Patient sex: M
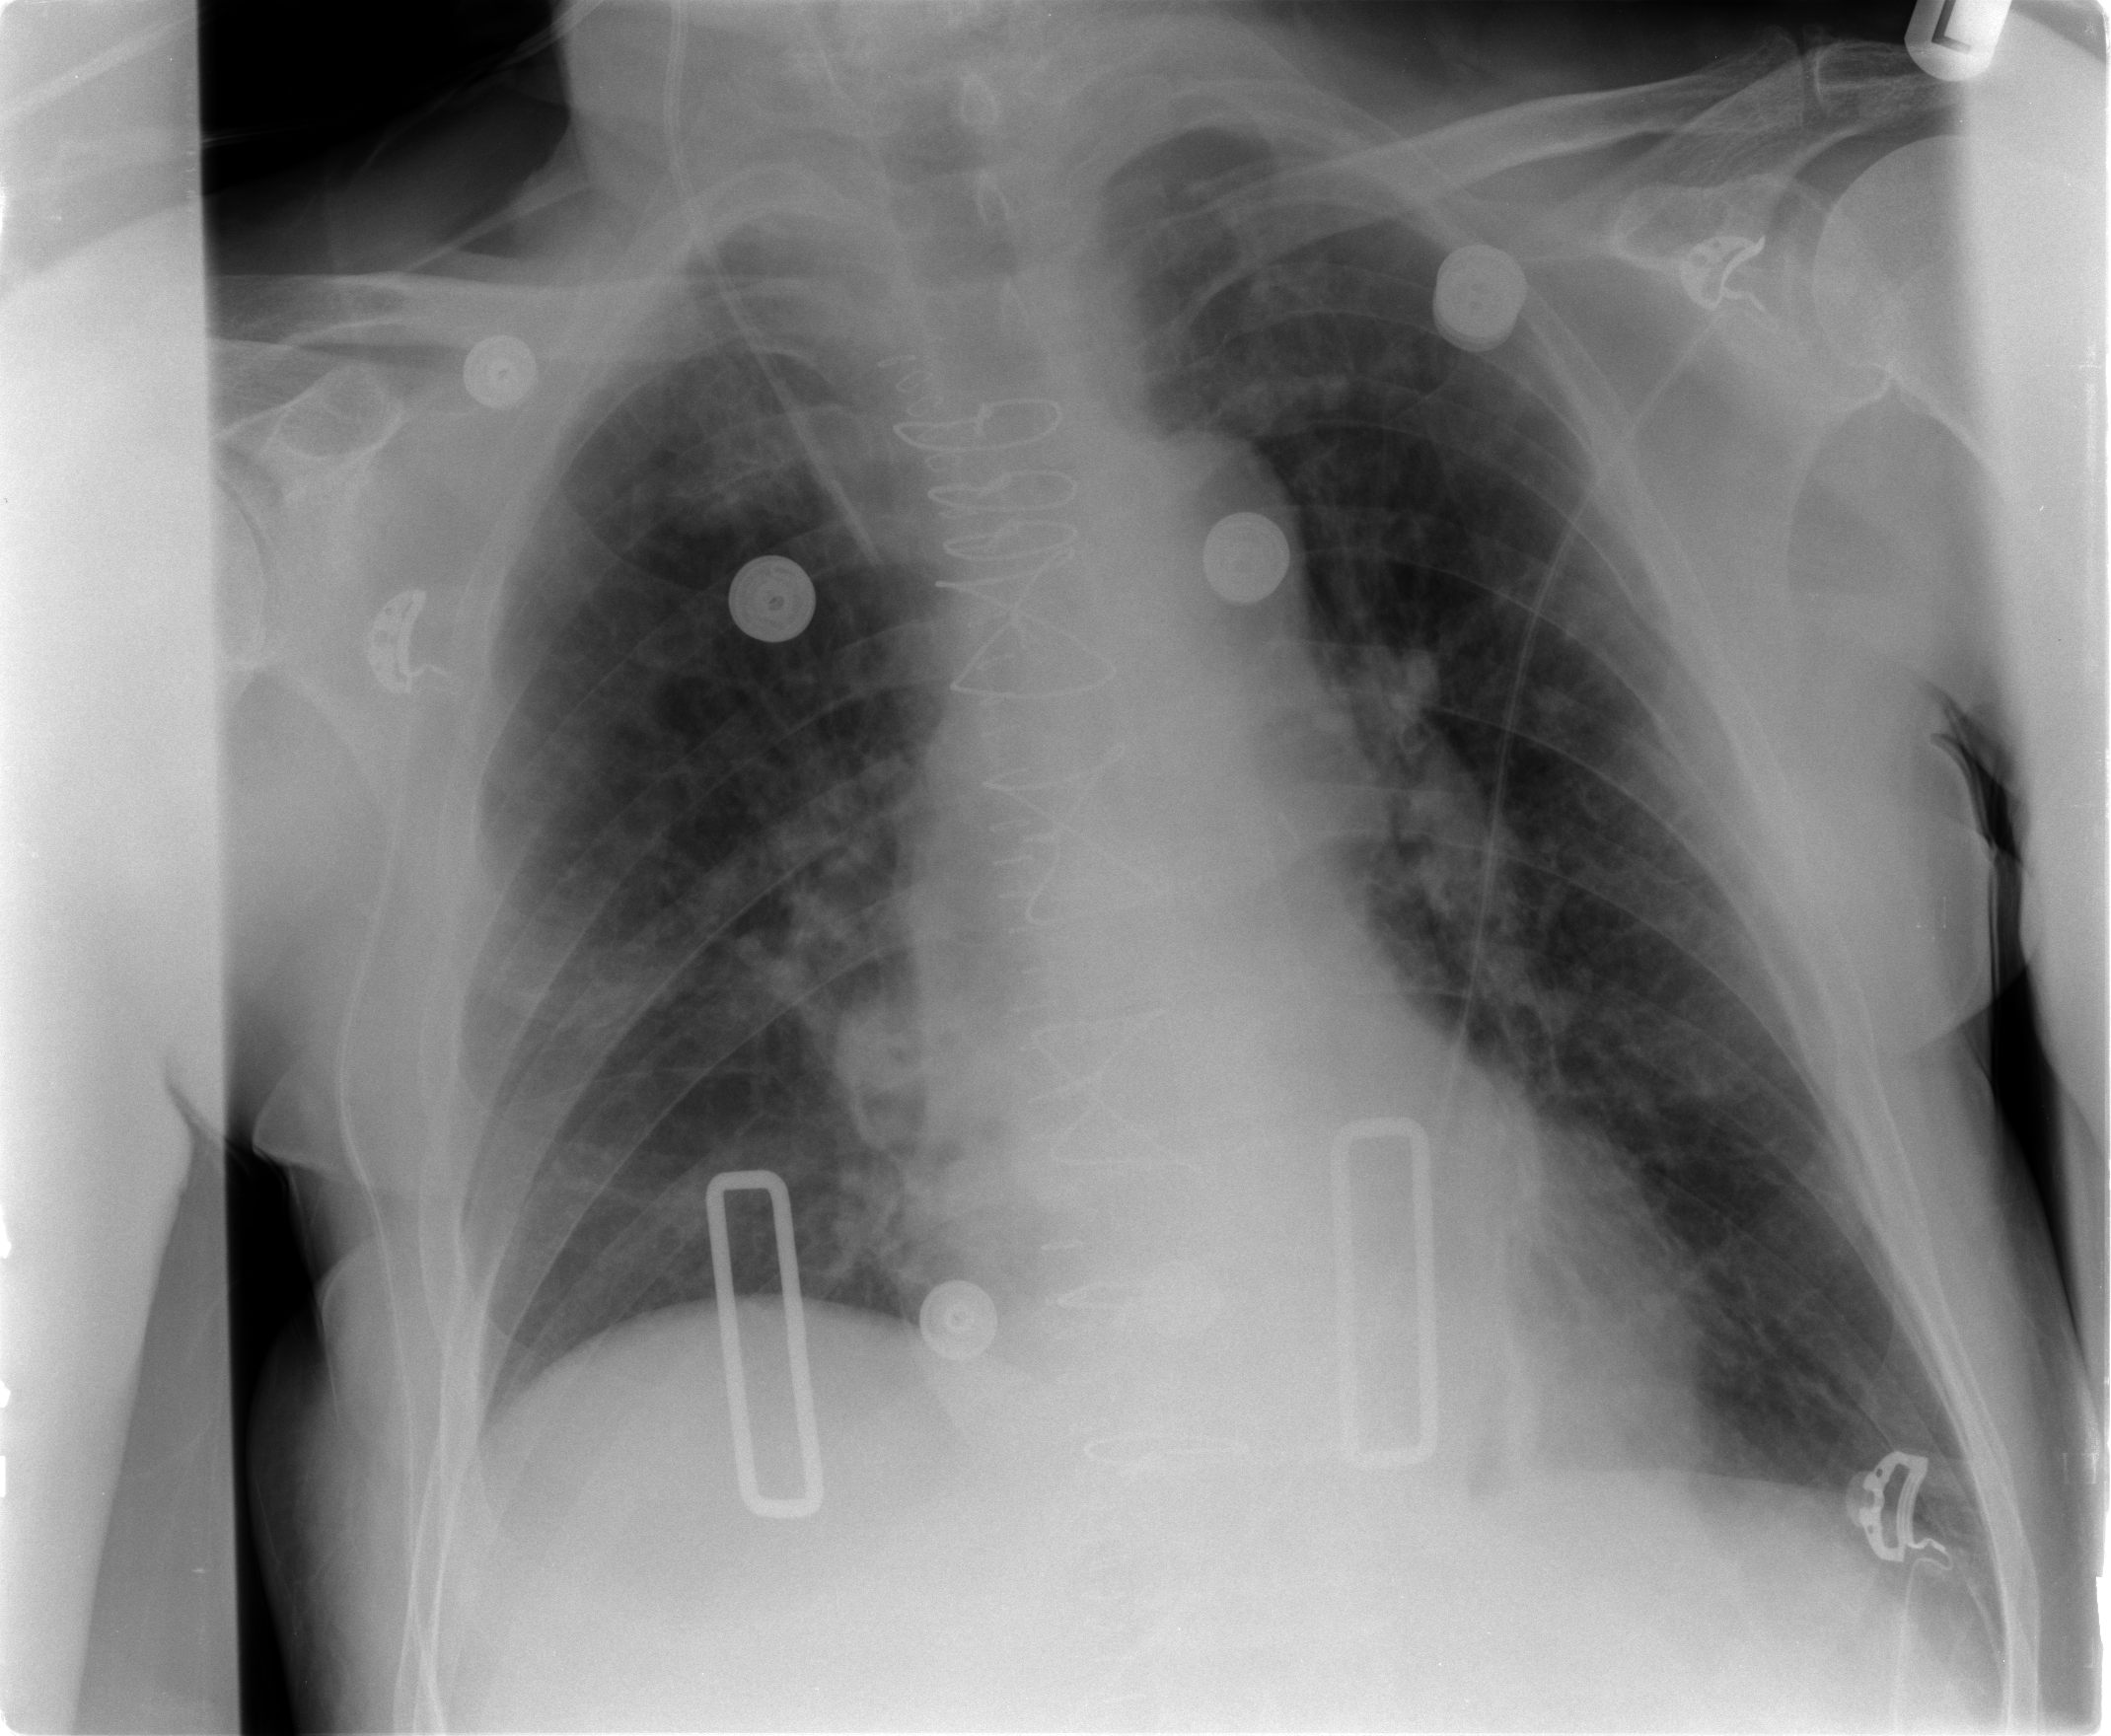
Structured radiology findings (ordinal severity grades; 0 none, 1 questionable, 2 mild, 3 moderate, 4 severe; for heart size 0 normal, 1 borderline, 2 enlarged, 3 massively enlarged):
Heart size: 0
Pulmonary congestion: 2
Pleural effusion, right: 0
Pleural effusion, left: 0
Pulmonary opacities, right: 0
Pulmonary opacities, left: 0
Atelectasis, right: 0
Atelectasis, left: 0